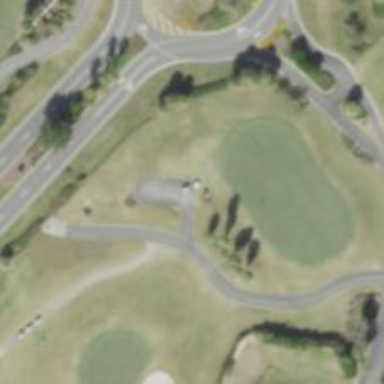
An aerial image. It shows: Path for golf carts.